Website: walmart
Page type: cart
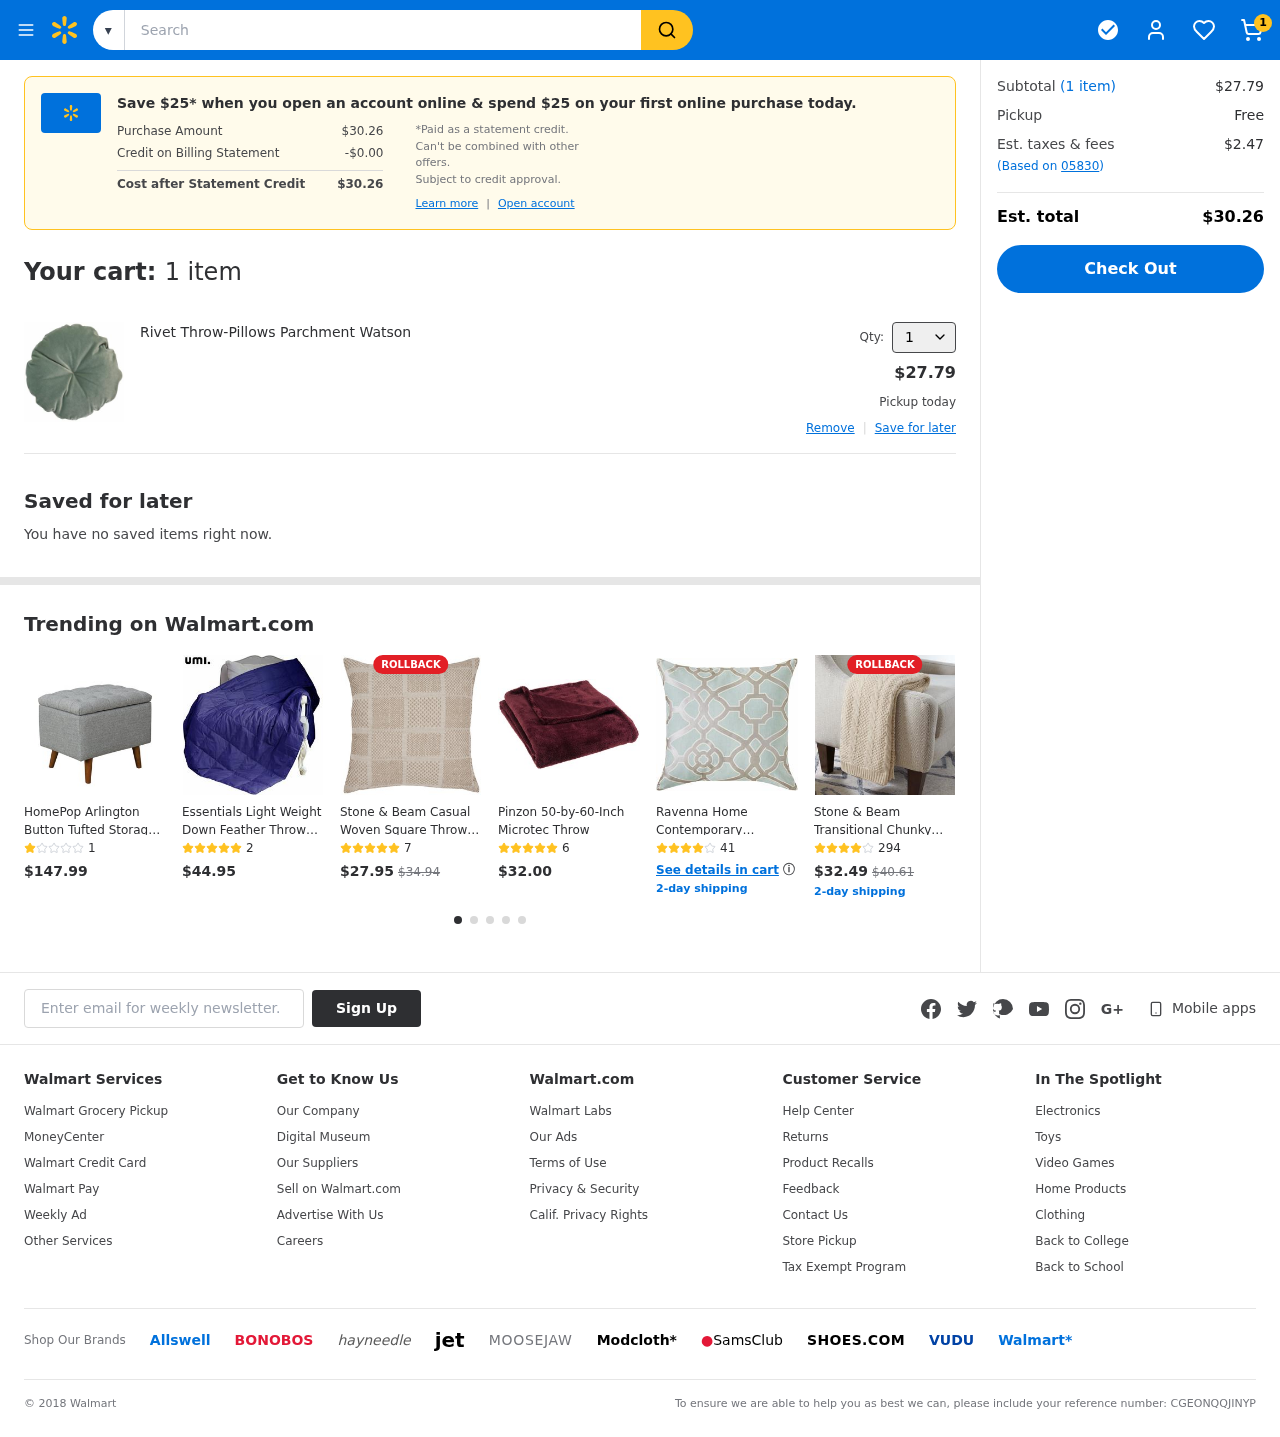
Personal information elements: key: PII_EMAIL
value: terryromero@yahoo.com
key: PII_POSTCODE
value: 05830
Product elements: key: PRODUCT1_NAME
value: Rivet Throw-Pillows Parchment Watson
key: PRODUCT1_PRICE
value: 27.79
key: PRODUCT1_QUANTITY
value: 1
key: PRODUCT2_NAME
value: HomePop Arlington Button Tufted Storage Bench - Light Gray
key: PRODUCT2_NUM_RATINGS
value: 1
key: PRODUCT2_PRICE
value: $147.99
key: PRODUCT3_NAME
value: Essentials Light Weight Down Feather Throw Sport Blanket,127 * 178cm,Navy Blue
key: PRODUCT3_NUM_RATINGS
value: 2
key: PRODUCT3_PRICE
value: $44.95
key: PRODUCT4_NAME
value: Stone & Beam Casual Woven Square Throw Pillow
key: PRODUCT4_NUM_RATINGS
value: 7
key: PRODUCT4_PRICE
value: $27.95
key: PRODUCT4_ORIGINAL_PRICE
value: $34.94
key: PRODUCT5_NAME
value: Pinzon 50-by-60-Inch Microtec Throw
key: PRODUCT5_NUM_RATINGS
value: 6
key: PRODUCT5_PRICE
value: $32.00
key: PRODUCT6_NAME
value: Ravenna Home Contemporary Geometric Pattern Throw Pillow
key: PRODUCT6_NUM_RATINGS
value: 41
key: PRODUCT7_NAME
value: Stone & Beam Transitional Chunky Cable Knit Throw
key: PRODUCT7_NUM_RATINGS
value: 294
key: PRODUCT7_PRICE
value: $32.49
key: PRODUCT7_ORIGINAL_PRICE
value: $40.61
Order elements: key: ORDER_NUM_ITEMS
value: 1
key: ORDER_TOTAL
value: $30.26
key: ORDER_NUM_ITEMS
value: (1 item)
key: ORDER_NUM_ITEMS
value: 1 item
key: ORDER_SUBTOTAL
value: $27.79
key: ORDER_TAX
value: $2.47
Search elements: key: HEADER_SEARCH
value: Search